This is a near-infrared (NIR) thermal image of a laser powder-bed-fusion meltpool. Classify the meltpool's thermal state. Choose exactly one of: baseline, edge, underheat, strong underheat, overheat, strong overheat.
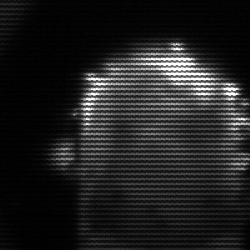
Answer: baseline